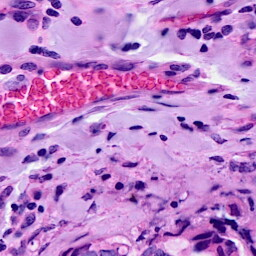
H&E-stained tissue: Breast